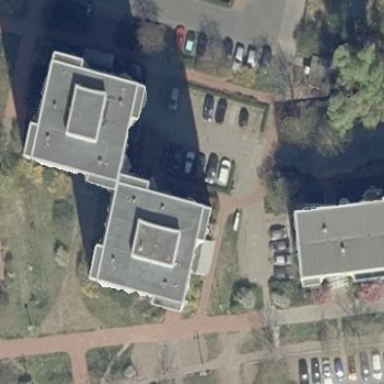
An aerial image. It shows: Building with apartments and flat roof.